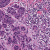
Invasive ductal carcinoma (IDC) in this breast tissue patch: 0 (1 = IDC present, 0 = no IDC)